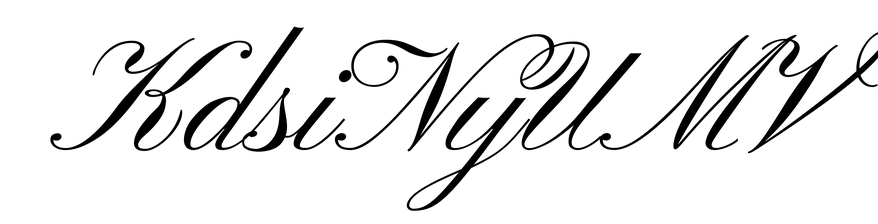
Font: PinyonScript-Regular